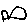
Label: fish